Question: I have the following layout:
'''
<?xml version="1.0" encoding="utf-8"?>
<LinearLayout xmlns:android="http://schemas.android.com/apk/res/android"
android:orientation="vertical"
android:layout_width="match_parent"
android:layout_height="match_parent"
>
<ImageView
android:layout_width="match_parent"
android:layout_height="0dp"
android:layout_weight="3"
android:id="@+id/fragment_send_imageView"
android:layout_margin="0dp"
android:padding="0dp"/>
<RelativeLayout
android:layout_width="match_parent"
android:layout_height="0dp"
android:layout_weight="2"
android:padding="0dp"
android:layout_margin="0dp">
<com.google.android.gms.maps.MapView
android:id="@+id/fragment_send_mapView"
android:layout_width="match_parent"
android:layout_height="match_parent" />
</RelativeLayout>
</LinearLayout>
'''
On my device it looks like this:

As you can see there are two "dividers" - one is between the top border of the application window and ImageView and the second is between the ImageView and MapView. I've set the paddings/margins to 0 - no luck. What can I do about it?
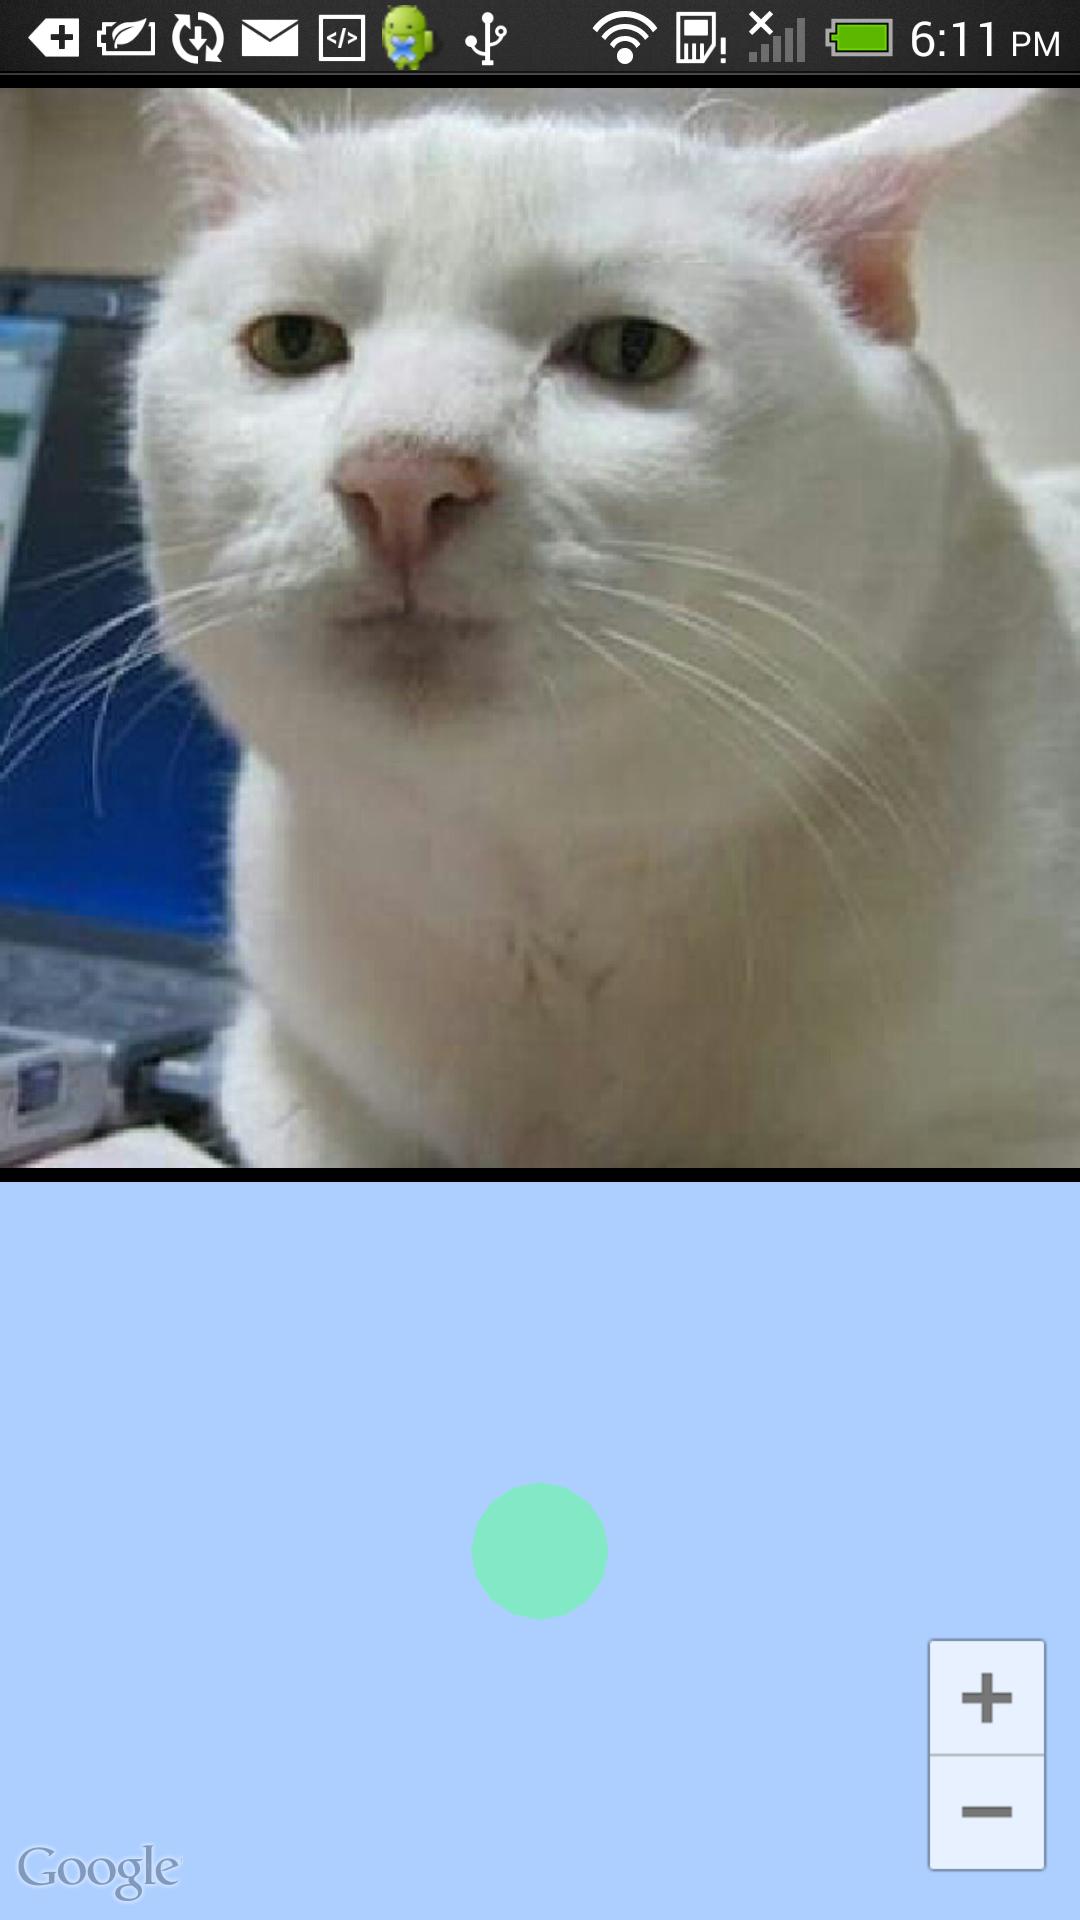
Answer: Try this for your image view
'''
<ImageView
android:layout_width="match_parent"
android:layout_height="0dp"
android:layout_weight="3"
android:id="@+id/fragment_send_imageView"
android:adjustViewBounds="true"
android:scaleType="fitXY"
android:padding="0dp"/>
'''